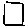
Label: square